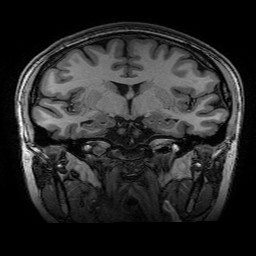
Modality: T1w
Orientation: sagittal
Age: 23
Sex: female
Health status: healthy
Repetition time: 2.53 s
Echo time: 0.0034 s